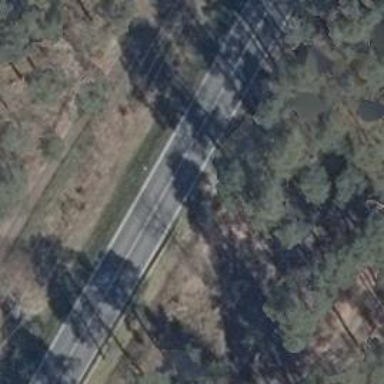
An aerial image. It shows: Secondary road with asphalt surface.